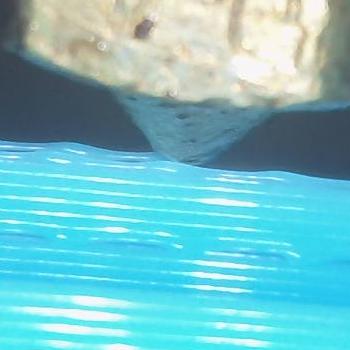
Flow rate: 49%